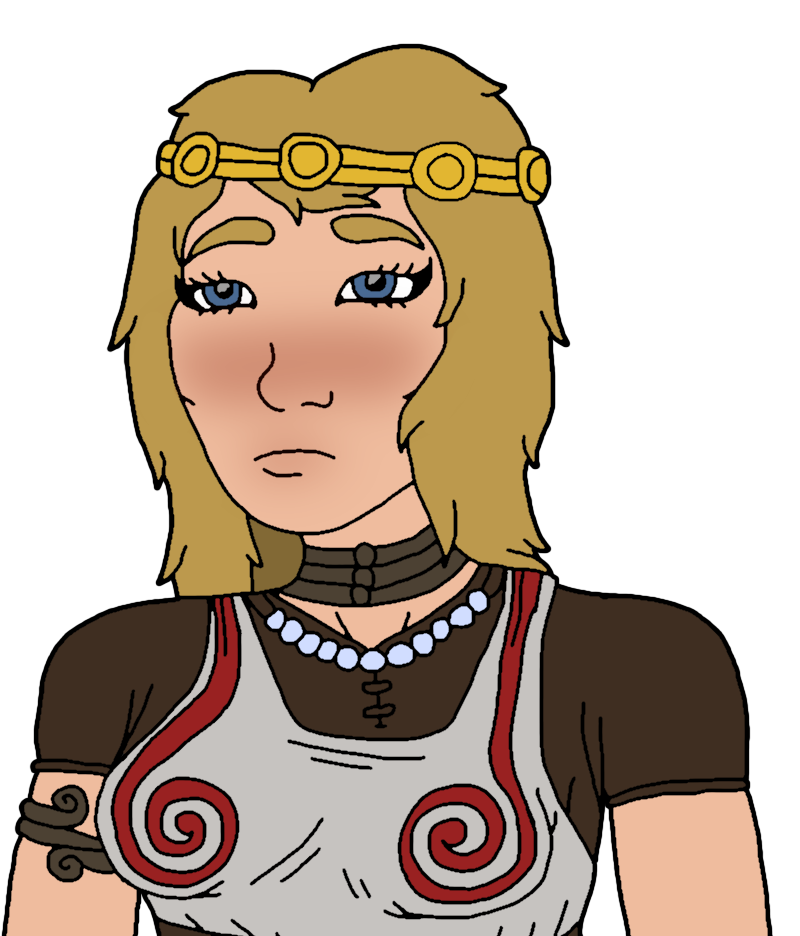
Label: 5_Doomer_Girl